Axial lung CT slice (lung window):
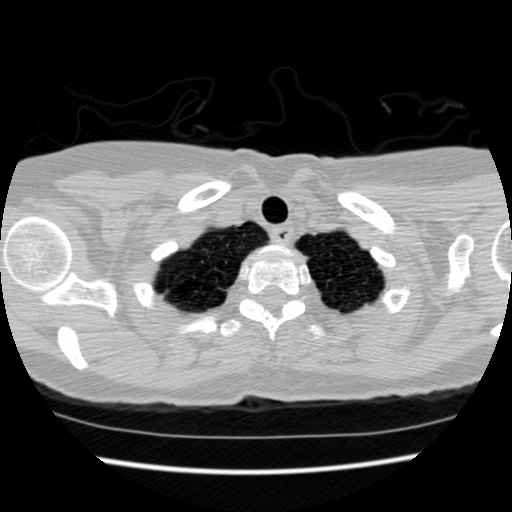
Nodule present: no